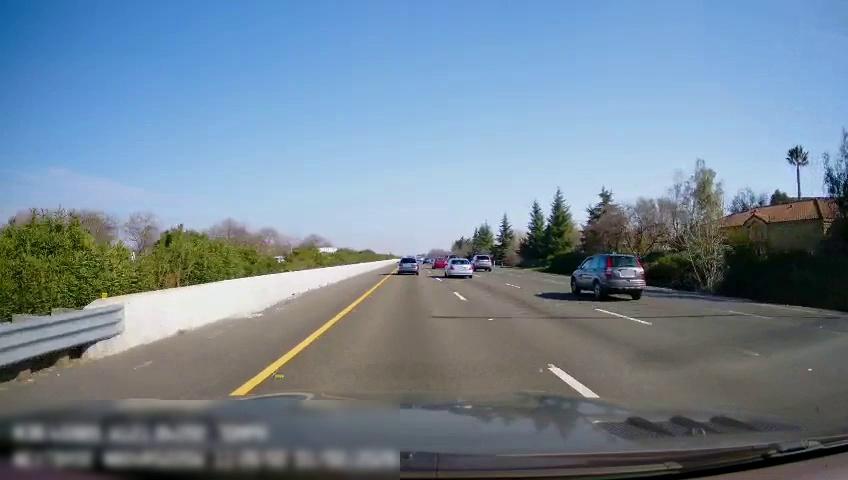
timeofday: Day
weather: Sunny
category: Drivable Space
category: Vehicles | Truck
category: Vehicles | SUV
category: Vehicles | Car
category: Vehicles | Car
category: Vehicles | SUV
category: Vehicles | SUV
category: Vehicles | Car
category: Lanes | Current Lane
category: Lanes | Current Lane
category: Lanes | Alternate Lane
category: Lanes | Alternate Lane